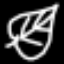
Label: leaf